Field crop: maize
Growth stage: 2
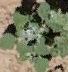
Species: chenopodium